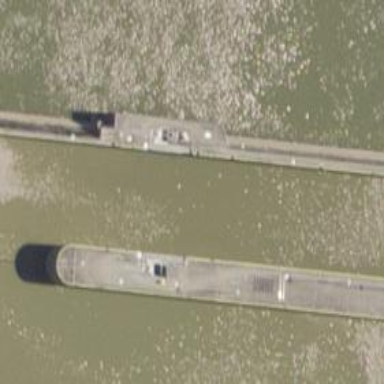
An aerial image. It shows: Lock gate along waterway.